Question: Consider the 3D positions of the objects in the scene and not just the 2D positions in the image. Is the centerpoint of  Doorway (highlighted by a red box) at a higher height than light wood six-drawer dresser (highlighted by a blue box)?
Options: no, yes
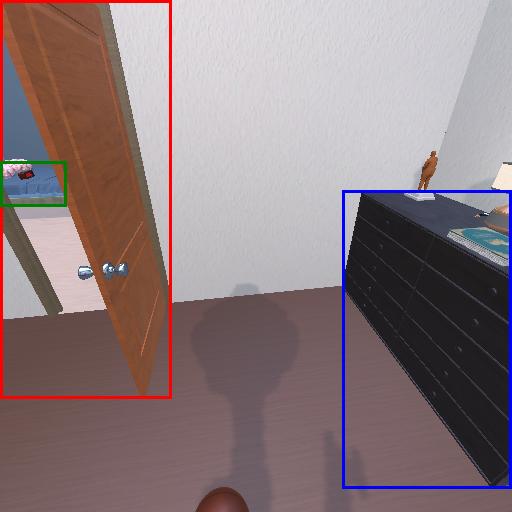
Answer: no